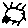
Label: sun